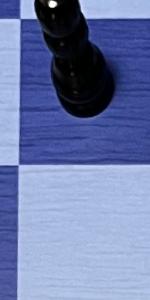
Label: Empty